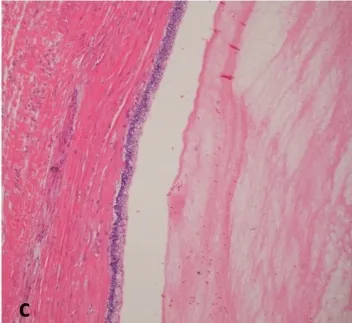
C: Haemotoxylin and eosin staining (100x) revealed a lumen of mucocele contains acellular mucin and mucinous surface epithelium.
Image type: pathology (h&e)